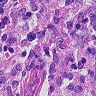
Metastatic tissue present: no